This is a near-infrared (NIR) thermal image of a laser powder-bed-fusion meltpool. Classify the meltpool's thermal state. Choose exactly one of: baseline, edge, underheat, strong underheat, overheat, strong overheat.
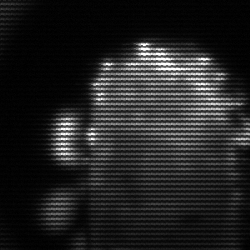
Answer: baseline